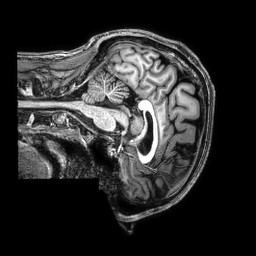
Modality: T1w
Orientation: sagittal
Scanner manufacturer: philips
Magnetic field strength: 3 T
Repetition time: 0.008 s
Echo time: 0.00356 s